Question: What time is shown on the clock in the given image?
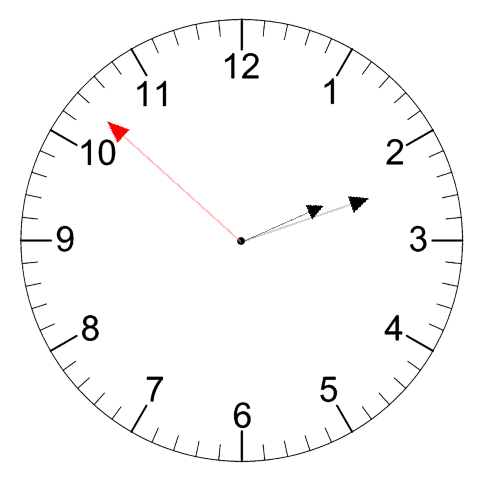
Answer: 02:11:52